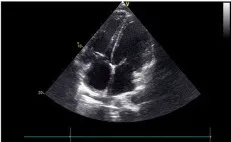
Echocardiography shows both RA and RV are significantly dilated, and the RV wall thickness is increased (A,B).
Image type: radiology (ultrasound)